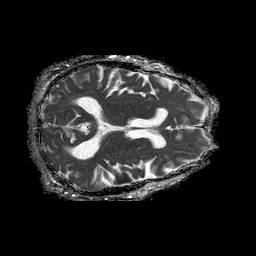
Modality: ADC
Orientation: axial
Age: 74
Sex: female
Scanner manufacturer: philips
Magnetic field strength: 1.5 T
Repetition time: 4.6 s
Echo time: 0.08941 s